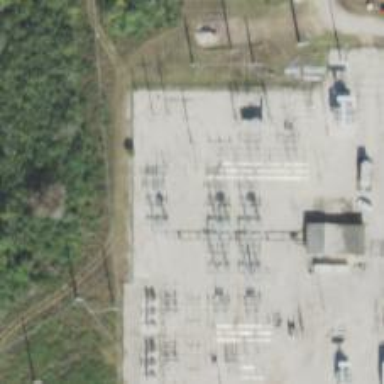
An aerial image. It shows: H-frame power tower design.